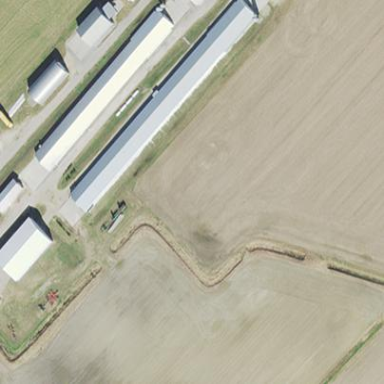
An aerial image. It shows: Farm auxiliary building.